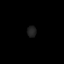
Tissue: prostate
Cell type: T cells
Senescence score: 0.3331
Nuclear area (px): 103
Mean DAPI intensity: 31.689